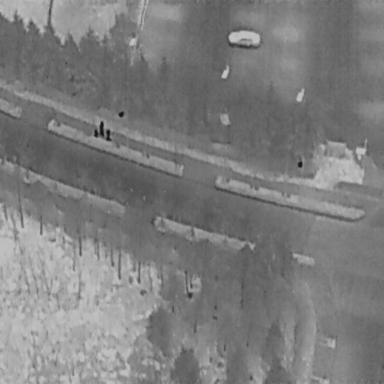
There are two Cars in the infrared image.